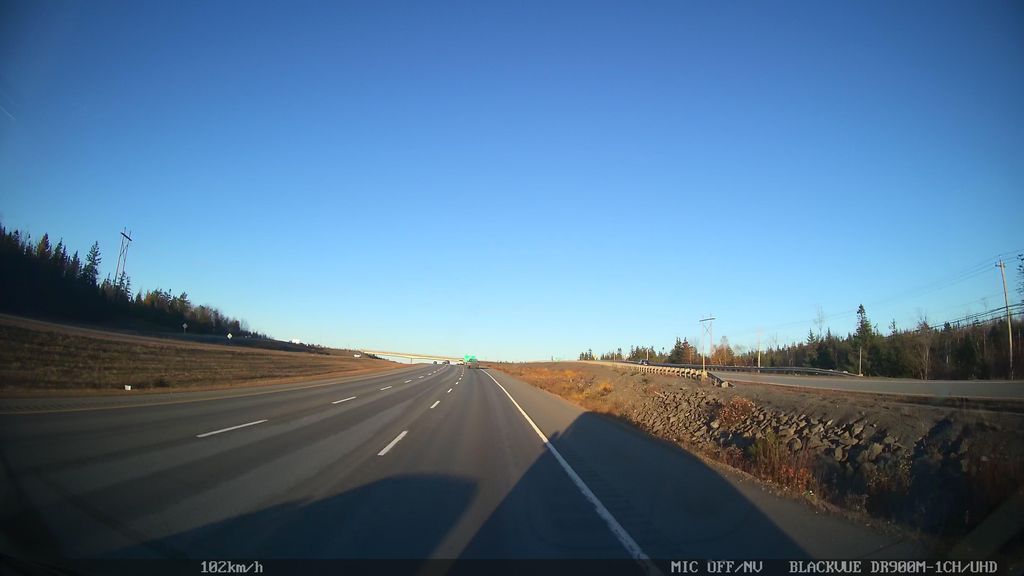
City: halifax